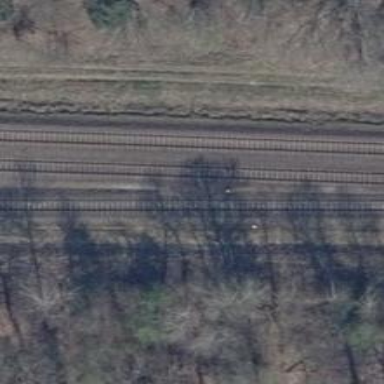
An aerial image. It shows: Railway signal.